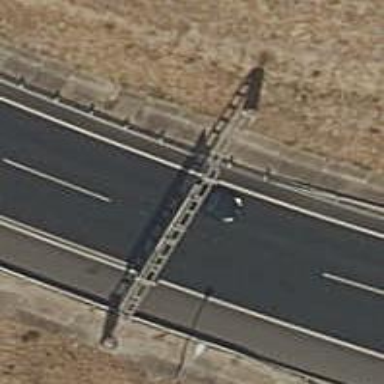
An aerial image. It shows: Motorway link.